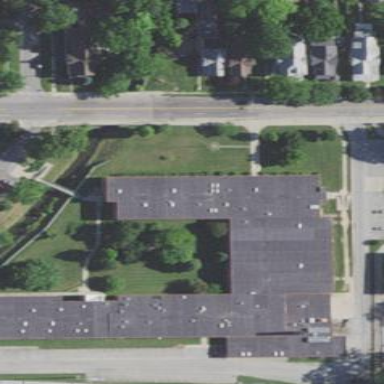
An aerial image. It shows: School building.